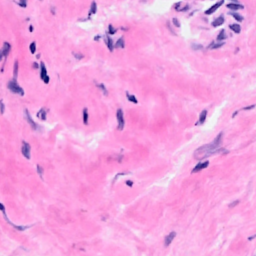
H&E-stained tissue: Breast